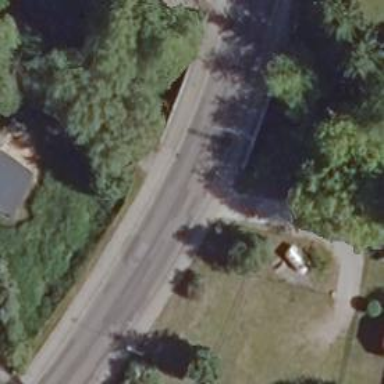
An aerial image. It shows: Primary highway bridge with asphalt surface. There is sidewalk on the left side.